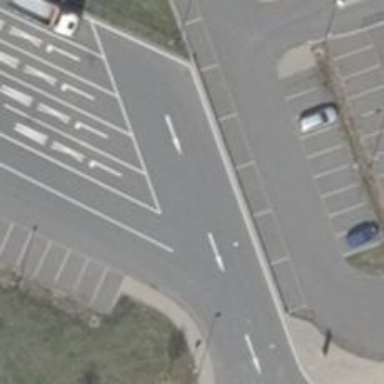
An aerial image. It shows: Asphalt parking aisle road.